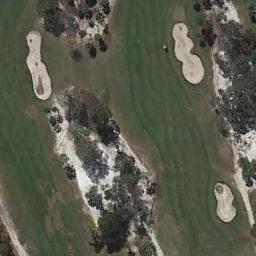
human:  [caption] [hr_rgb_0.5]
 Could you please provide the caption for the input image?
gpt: At the intersection of the three paths, There are two bunkers .

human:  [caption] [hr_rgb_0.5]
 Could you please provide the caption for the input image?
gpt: There are a few bunkers and a few paths on the large green lawn on the golf course and many trees .

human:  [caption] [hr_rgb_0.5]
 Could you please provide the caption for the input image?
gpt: There are many trees near the golf course .

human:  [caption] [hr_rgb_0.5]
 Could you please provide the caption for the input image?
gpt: The golf course has two fairways, Some barrier trees and three sandpits .

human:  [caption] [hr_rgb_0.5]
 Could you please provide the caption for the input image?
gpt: There are three bunkers and some trees on the golf course .